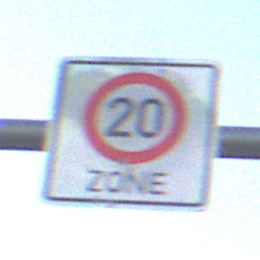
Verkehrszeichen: BeginnZone20
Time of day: SunriseSunset
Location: Outdoor (RoadRail)
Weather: Clear
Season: NotSpecified
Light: Natural